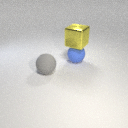
large gray rubber sphere to the left of large blue rubber sphere